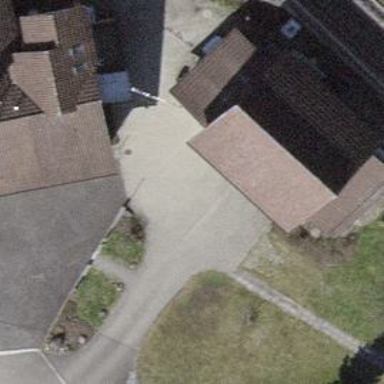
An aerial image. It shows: Driveway made of paving stones.